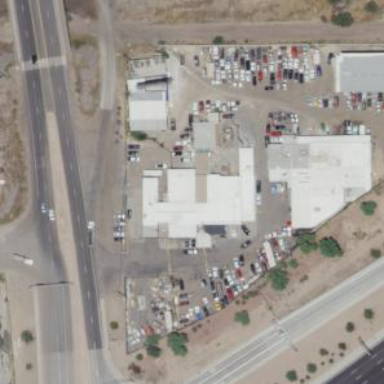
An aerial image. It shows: Car repair shop located in building.